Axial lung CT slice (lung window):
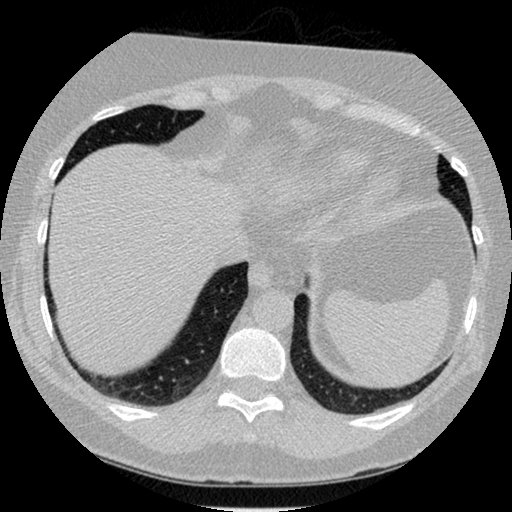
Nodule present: no